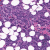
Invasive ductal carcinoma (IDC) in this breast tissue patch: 1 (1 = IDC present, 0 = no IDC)